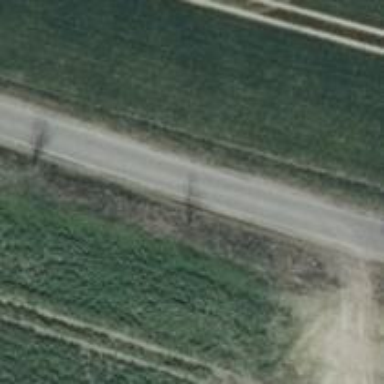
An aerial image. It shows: Unclassified road with asphalt surface.